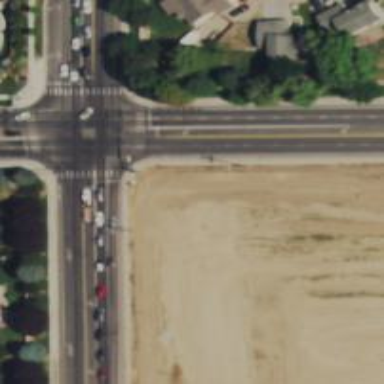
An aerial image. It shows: Marked crossing on asphalt footway.